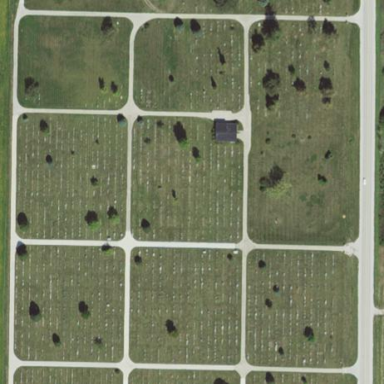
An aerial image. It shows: Cemetery.